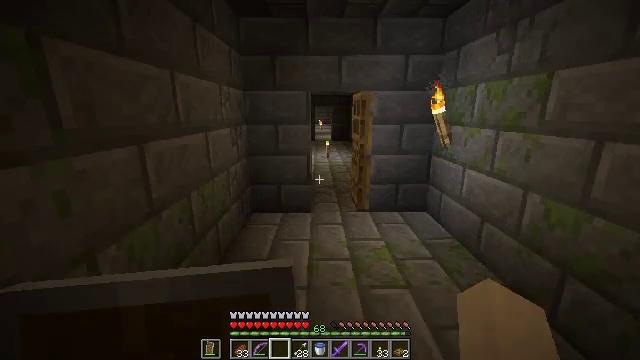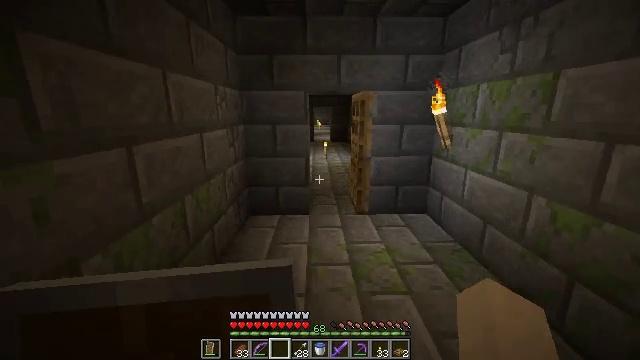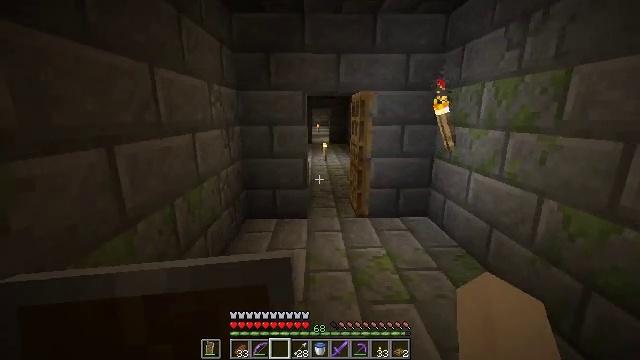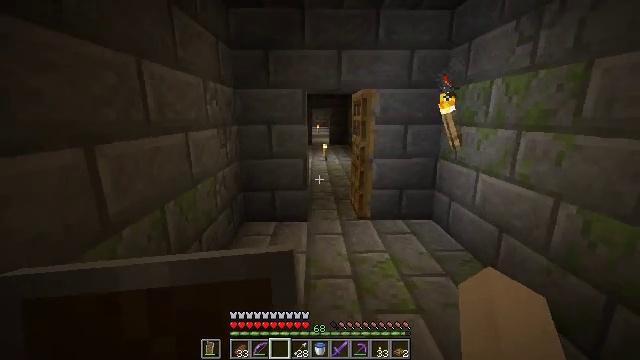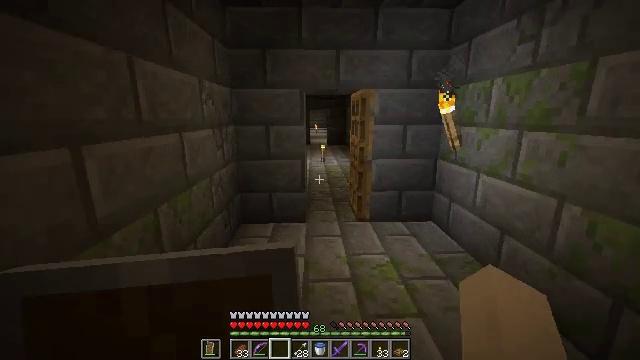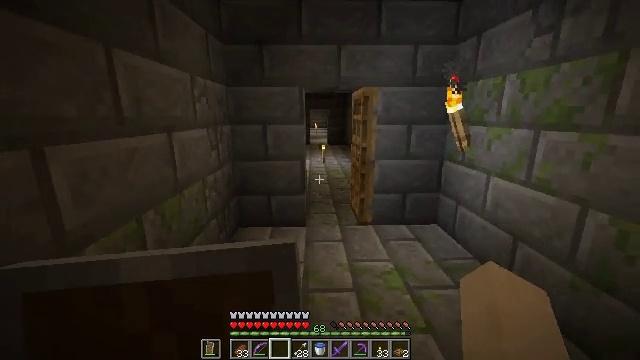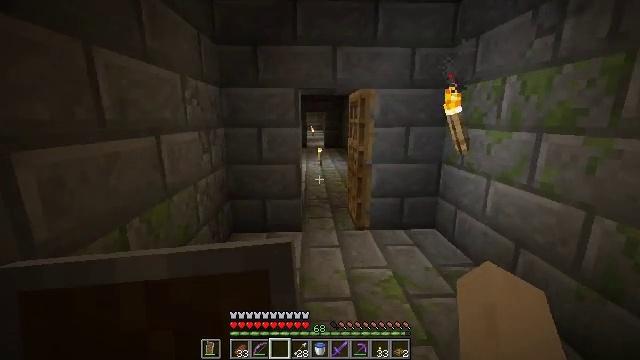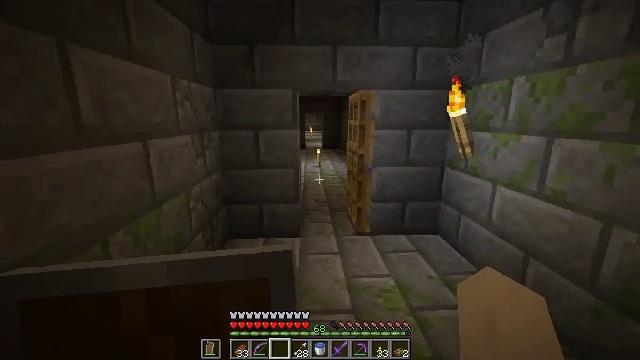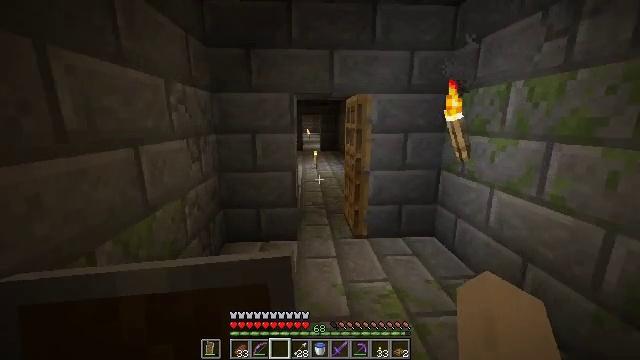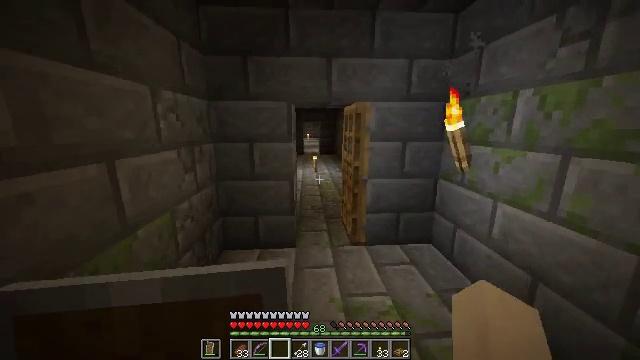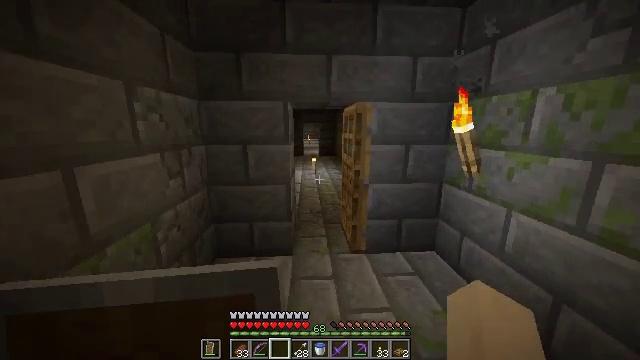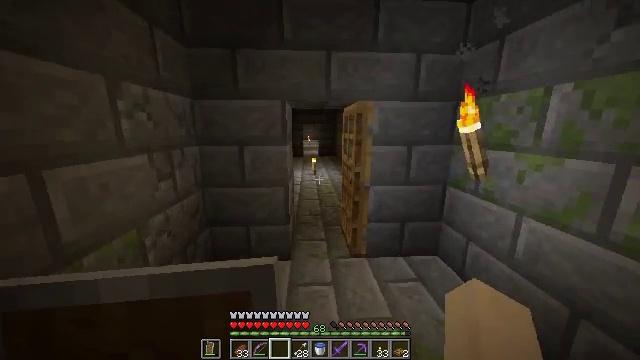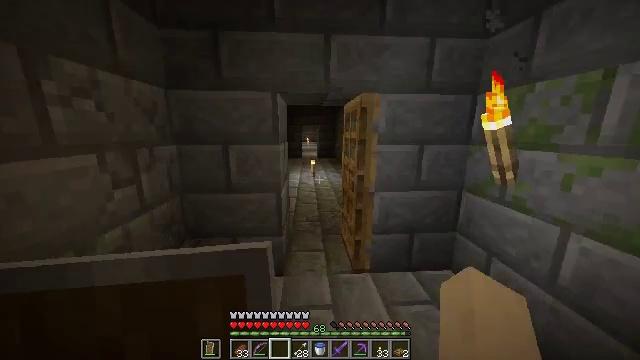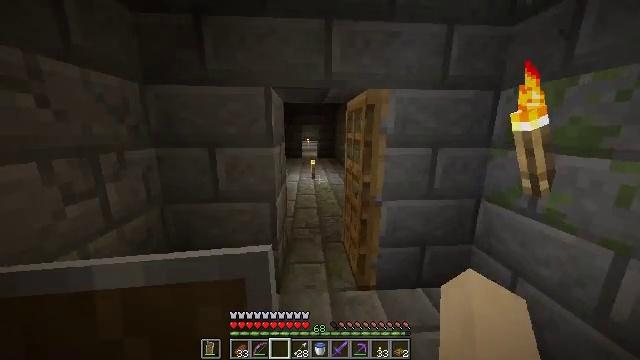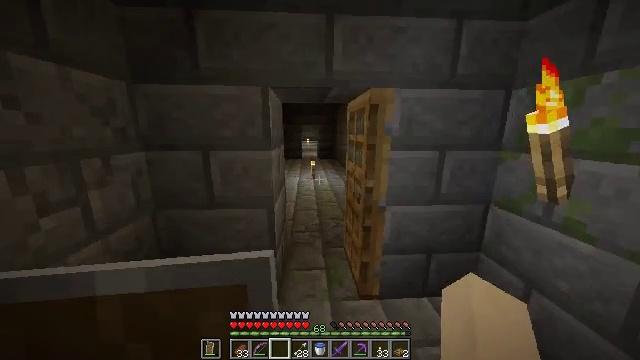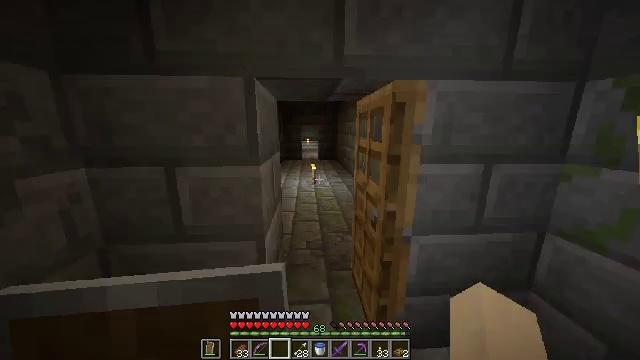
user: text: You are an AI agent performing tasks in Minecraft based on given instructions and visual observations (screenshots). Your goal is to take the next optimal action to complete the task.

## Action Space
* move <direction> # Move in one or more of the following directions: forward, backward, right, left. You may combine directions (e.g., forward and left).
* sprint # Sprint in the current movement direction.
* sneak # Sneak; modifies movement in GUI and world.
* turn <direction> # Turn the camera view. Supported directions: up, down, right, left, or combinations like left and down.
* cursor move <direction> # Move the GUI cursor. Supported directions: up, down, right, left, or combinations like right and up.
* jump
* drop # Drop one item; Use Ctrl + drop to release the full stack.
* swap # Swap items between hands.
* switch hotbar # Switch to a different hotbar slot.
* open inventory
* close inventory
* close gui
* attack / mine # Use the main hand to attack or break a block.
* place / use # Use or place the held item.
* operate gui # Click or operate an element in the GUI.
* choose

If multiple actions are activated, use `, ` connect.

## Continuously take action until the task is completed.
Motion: motion action
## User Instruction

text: Mine a chest to move it.
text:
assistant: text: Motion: no_op
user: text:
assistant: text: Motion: no_op
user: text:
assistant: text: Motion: move forward
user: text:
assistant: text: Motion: move forward
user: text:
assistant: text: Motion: no_op
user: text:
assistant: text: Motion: no_op
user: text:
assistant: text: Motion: move forward
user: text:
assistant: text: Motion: move forward
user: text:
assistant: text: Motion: move forward
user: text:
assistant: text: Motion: move forward
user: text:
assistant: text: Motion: move forward
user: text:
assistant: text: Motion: move forward
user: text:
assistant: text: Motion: move forward
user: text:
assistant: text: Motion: move forward
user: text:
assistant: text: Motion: move forward
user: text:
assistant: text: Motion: move forward
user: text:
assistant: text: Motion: move forward
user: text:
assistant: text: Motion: move forward
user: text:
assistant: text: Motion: move forward
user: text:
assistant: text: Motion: move forward
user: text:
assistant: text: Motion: move forward
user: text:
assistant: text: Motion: move forward
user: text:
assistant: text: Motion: move forward
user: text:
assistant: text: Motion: move forward, turn left
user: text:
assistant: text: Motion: move forward, turn left
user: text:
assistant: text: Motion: move forward
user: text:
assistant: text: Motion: move forward
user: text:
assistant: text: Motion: move forward
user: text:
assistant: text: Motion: move forward
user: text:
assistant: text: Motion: move forward, jump